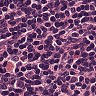
Metastatic tissue present: no